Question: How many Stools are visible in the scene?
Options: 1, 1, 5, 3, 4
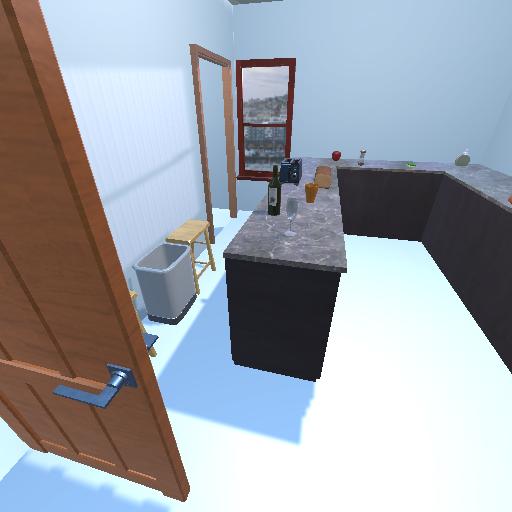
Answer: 1